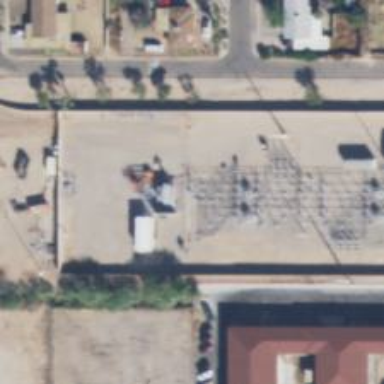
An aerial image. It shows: Switch for power supply.